Question: This is my sql code
'''
SELECT b.book_id, concat('first_name', ' ', a.'last_name') AS 'author_name', b.title
FROM
'book_authors' ba JOIN 'books' b ON ba.'book_id' = b.'book_id'
JOIN 'authors' a ON ba.'author_id' = a.'author_id'
WHERE
b.'book_id' > 0 IN (SELECT c.'book_id'
FROM 'book_authors' c
GROUP BY c.'book_id')
'''
But as you can see in this screenshot below, rows with the same book_id are printed separately. How can I 'join' them. So that the author field will be comma-seperated or something like that:

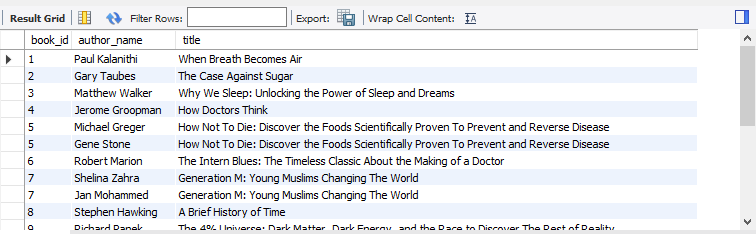
Answer: You can use aggregation and group_concat():
'''
select
b.book_id,
group_concat(first_name, ' ', a.last_name) author_names,
b.title
from book_authors ba
inner join books b on ba.book_id = b.book_id
inner join authors a on ba.author_id = a.author_id
where b.book_id > 0
group by b.book_id, b.title
'''
This gives you one record per book, with the list of author names concatenated in column 'author_name' with a ',' separator.